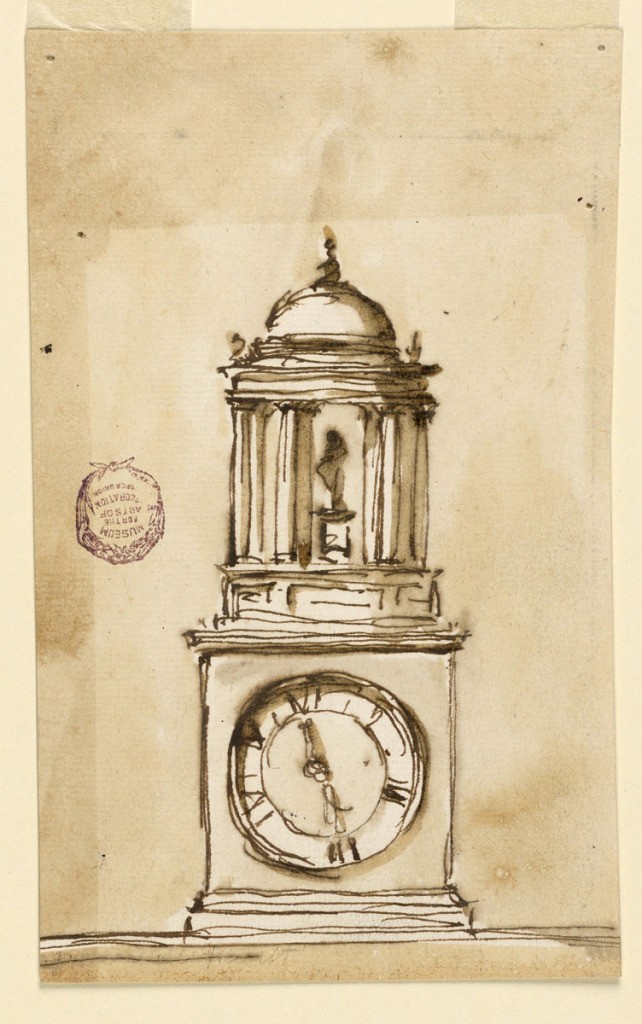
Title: Timepiece
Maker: Giuseppe Barberi, Italian, 1746–1809
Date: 1790–1820
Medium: Pen and brown ink, brush and brown wash, graphite, on off-white laid paper
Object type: Drawing
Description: The overall shape of the clock mimics that of a Greek temple. The dial plate is at the bottom, as a pedestal supporting a circular temple-like structure consisting of a dado and pairs of Doric columns below an entablature and a dome, with a statue standing in the center.